Question: I'm writing a Bluetooth remote control application to control my Bluetooth enabled robot, but I have a hard time understanding the workflow of an Android application. I know what I want, but it's not very easy to do. Other responses haven't been satisfactory.
Here's a rough application layout I want:

If you have a better idea of how to do this thing I'd be happy to consider.
Mainly my problem is accessing the connection thread/service (whatever the name is) from the connect method of the main activity and from the control activity, how do I pass the reference? I know that the main activity can disappear when in a sub-activity of the application, so I'd have to pass the reference by 'getExtra()' probably, but it only takes a 'String' variable...
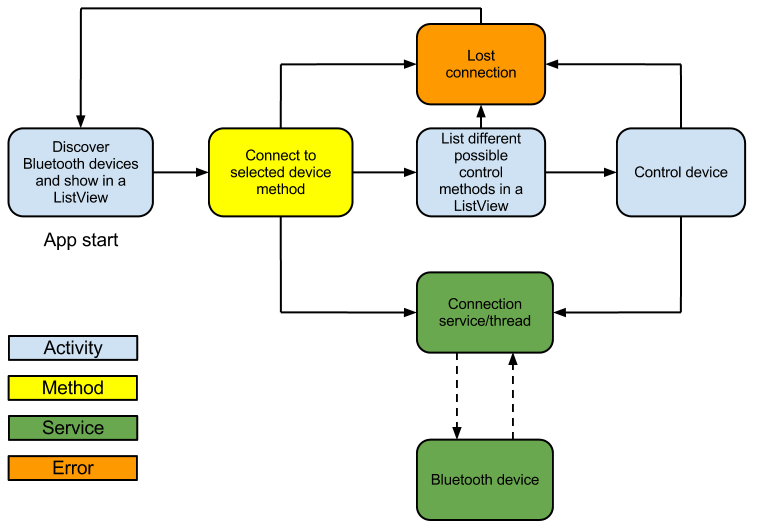
Answer: One method you might like to consider is using a <URL> This can be made to return an interface, allowing access to the service's public methods. You can make any of your activities bind to the service and thus pass/retrieve data to/from the service.
If you need the service to communicate with the activities immediately (e.g for lost connection), then the service could use to inform activities which had registered a to listen for the intent sent in the broadcast.